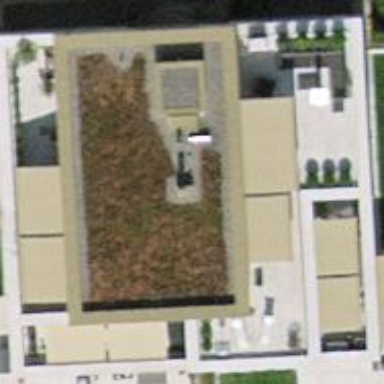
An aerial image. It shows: Burlywood-colored apartment building with flat roof.